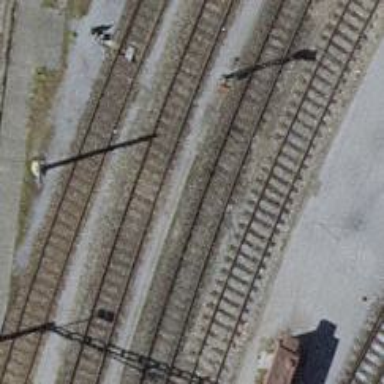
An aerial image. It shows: Single-track electrified rail service spur with contact line.